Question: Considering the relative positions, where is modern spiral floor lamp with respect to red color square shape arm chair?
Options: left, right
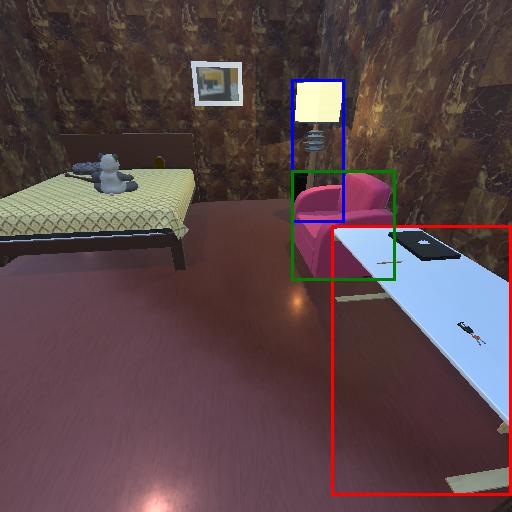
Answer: left